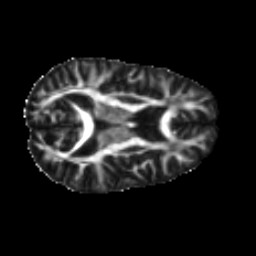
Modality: FA
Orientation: axial
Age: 55
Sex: female
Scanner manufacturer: ge
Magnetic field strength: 3 T
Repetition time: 7.8 s
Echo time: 0.0606 s